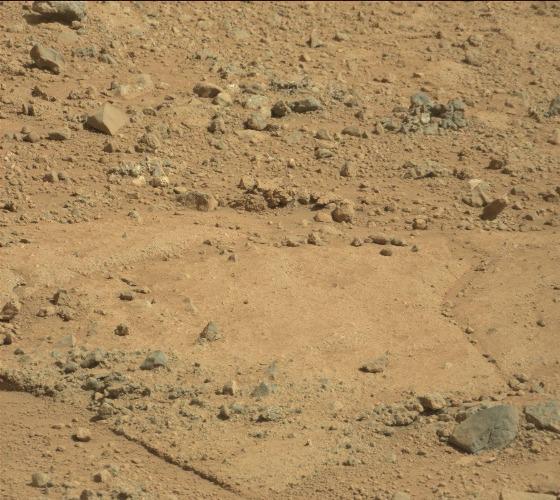
Terrain classes present: Bedrock, Gravel / Sand / Soil, Rock, Shadow